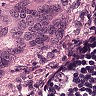
Metastatic tissue present: yes